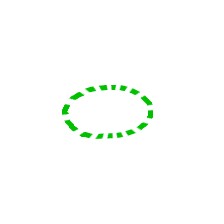
Shape: circle